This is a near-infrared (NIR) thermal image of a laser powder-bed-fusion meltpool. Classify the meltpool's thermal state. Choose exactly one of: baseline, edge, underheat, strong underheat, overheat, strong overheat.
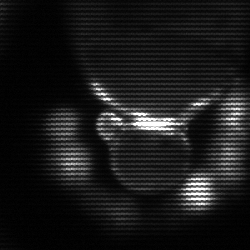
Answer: baseline